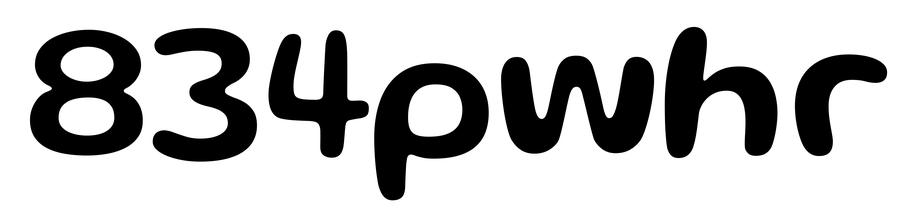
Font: Gluten_Medium